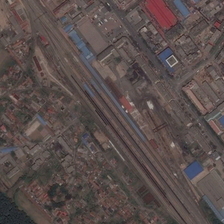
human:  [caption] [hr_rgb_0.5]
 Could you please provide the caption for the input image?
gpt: this railway station stretches alongside a bustling road separates those dense residential houses .

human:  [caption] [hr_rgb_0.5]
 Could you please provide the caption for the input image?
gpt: there are two long black trains stopping in the rails surrounded by houses .

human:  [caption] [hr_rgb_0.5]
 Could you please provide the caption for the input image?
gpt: there are two long black trains stopping in the rails surrounded by houses .

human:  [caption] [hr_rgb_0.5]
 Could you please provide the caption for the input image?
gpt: there are two long black trains stopping in the rails surrounded by houses .

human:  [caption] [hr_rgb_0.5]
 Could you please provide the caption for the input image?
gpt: many buildings are in two sides of a railway station .